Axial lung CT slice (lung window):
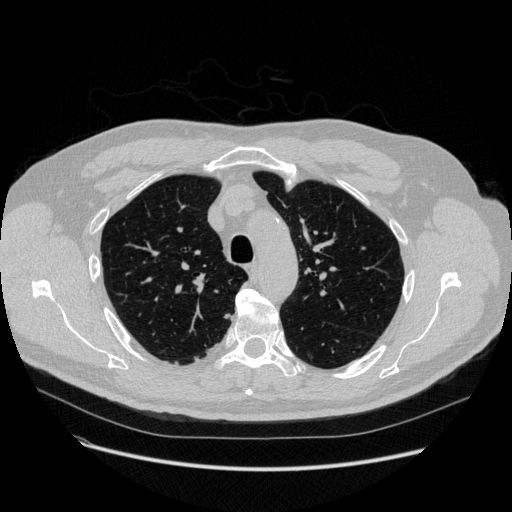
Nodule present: yes
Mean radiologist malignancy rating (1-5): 2.667